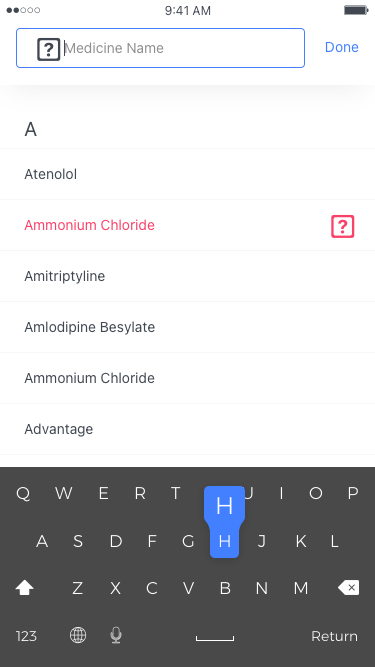
Text in this UI design:
A
Advantage
Amitriptyline
Amlodipine Besylate
Ammonium Chloride
Amoxicillin
Ampicillin
Antacids
Aspirin
Atenolol
Azathioprine
Baytril
Benadryl for Dogs and Cats
Acepromazine
2 selected
Medicine Name
Cancel